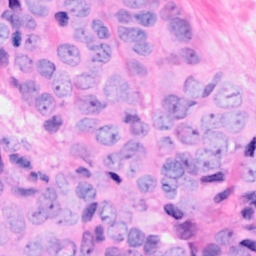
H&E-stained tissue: Breast